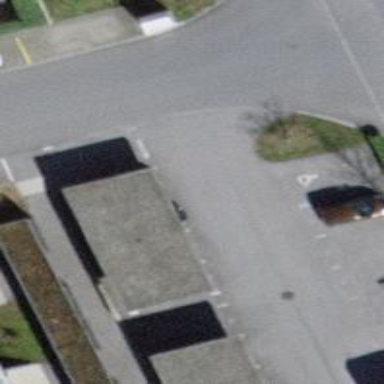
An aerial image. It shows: Garage building.